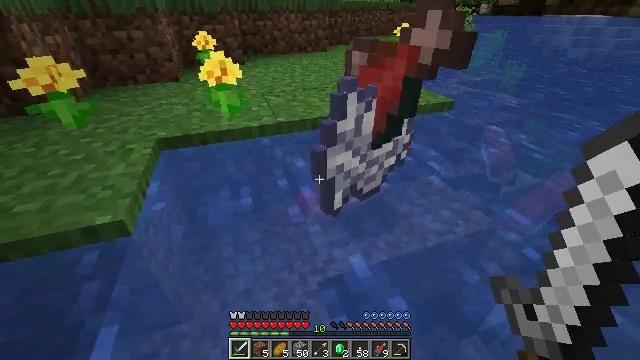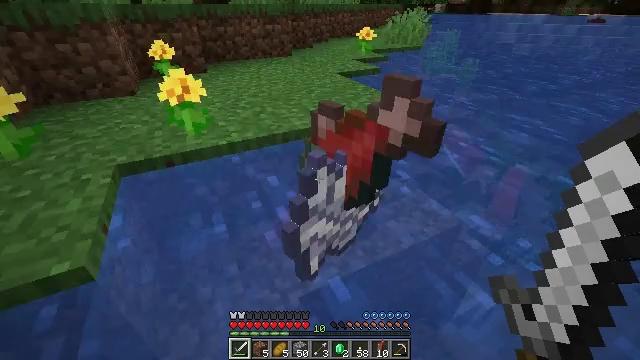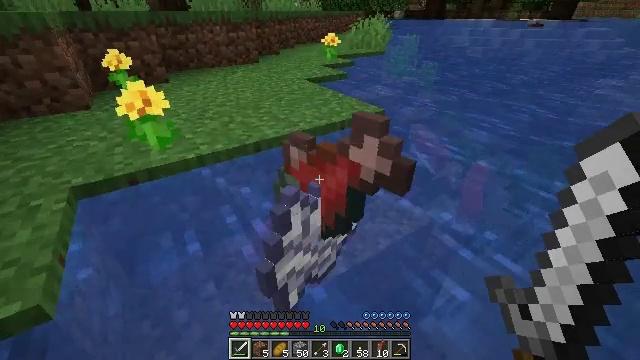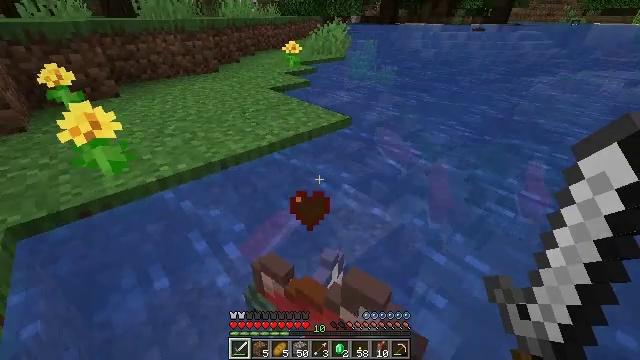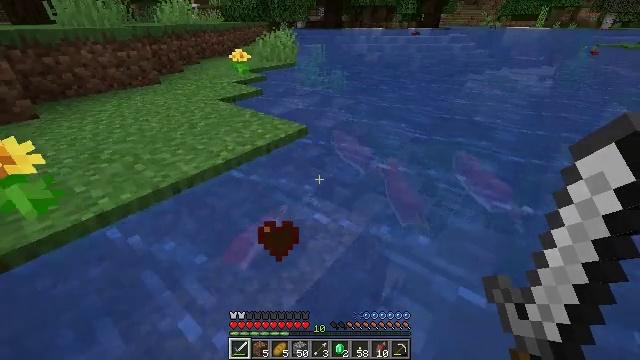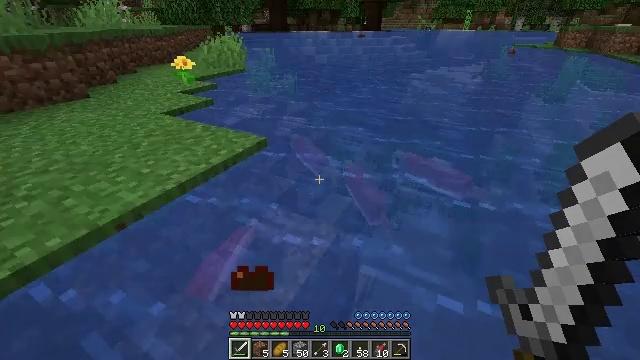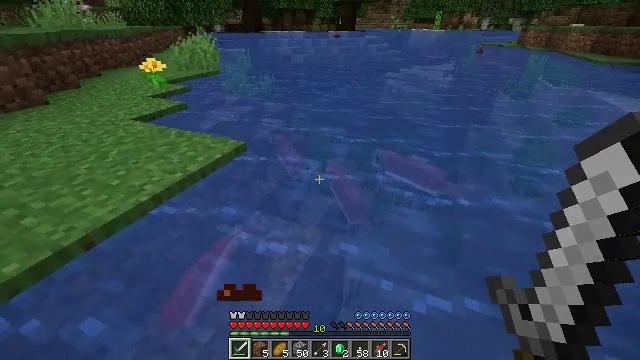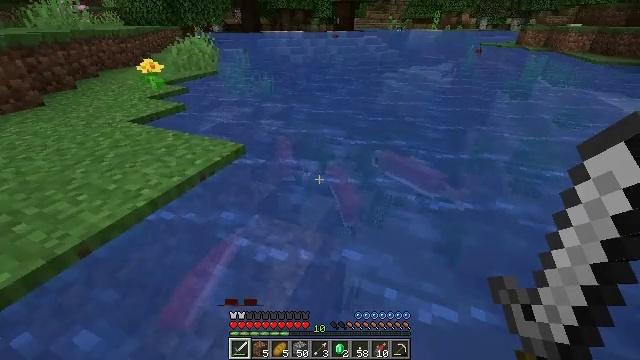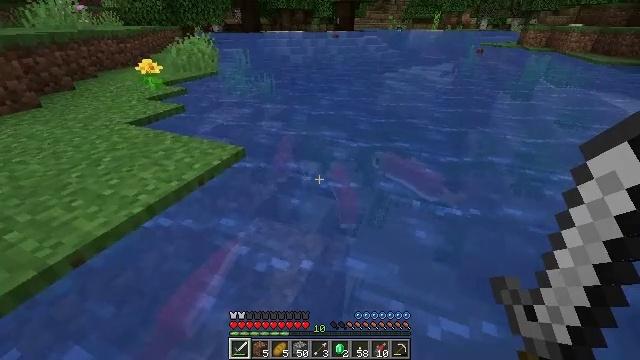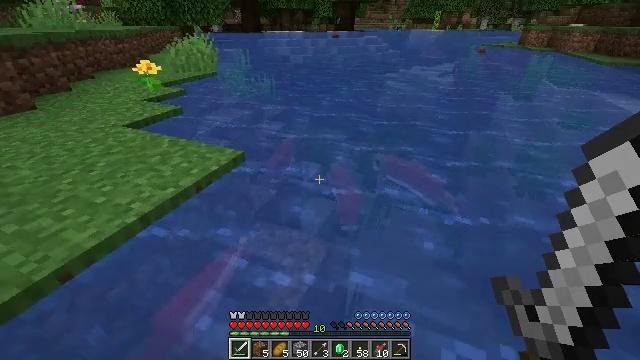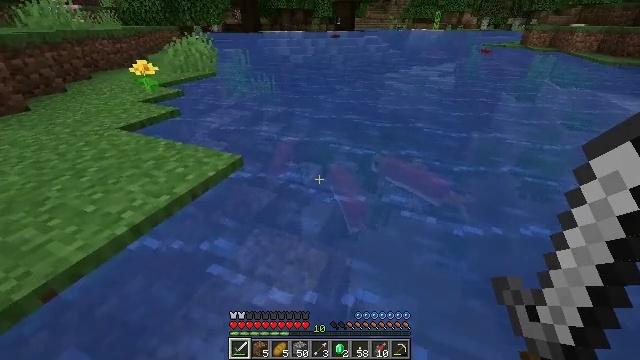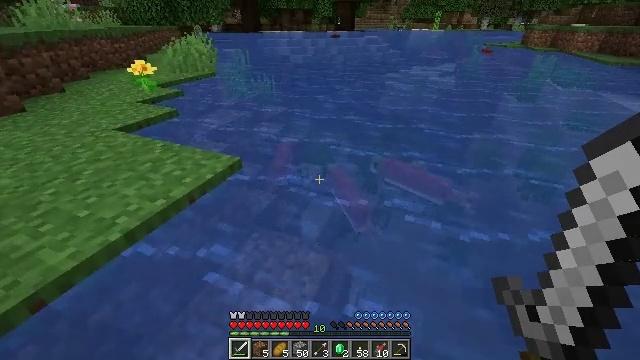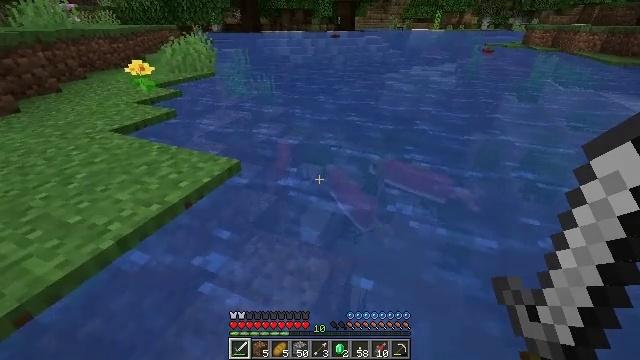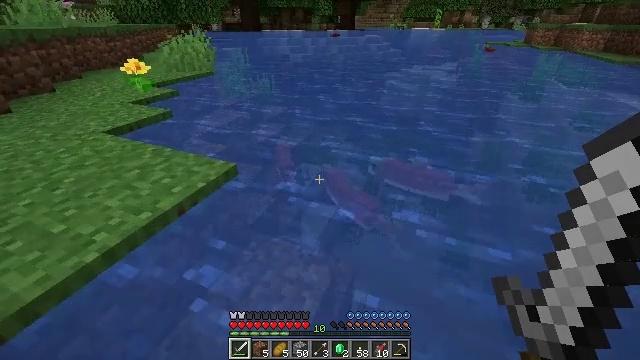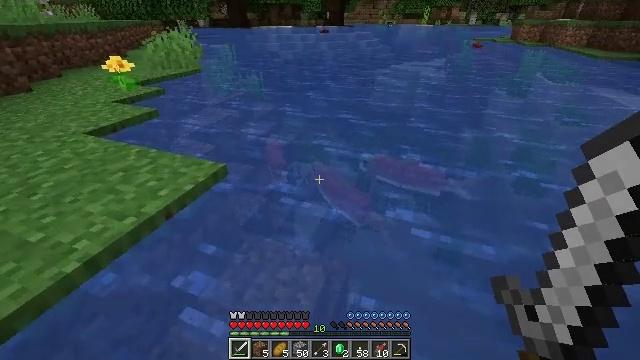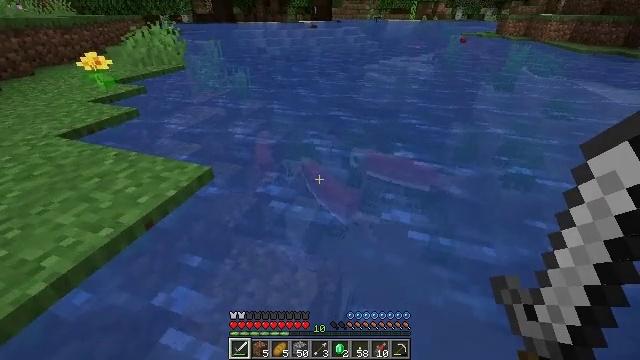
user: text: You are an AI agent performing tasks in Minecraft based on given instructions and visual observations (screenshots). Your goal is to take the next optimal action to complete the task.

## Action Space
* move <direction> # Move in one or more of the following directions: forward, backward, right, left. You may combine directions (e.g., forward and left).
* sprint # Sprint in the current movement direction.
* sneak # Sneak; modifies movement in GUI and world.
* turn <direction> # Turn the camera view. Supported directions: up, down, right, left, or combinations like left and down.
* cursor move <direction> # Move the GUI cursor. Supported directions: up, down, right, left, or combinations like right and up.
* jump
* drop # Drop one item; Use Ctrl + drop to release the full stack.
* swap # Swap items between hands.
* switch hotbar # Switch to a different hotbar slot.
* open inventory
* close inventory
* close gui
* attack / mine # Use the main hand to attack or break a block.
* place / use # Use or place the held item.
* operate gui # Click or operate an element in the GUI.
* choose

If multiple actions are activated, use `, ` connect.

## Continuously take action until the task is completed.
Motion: motion action
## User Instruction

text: Fish and kill the salmon.
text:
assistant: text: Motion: move forward, turn right
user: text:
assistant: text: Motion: move forward, turn right
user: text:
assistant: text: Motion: move forward, turn right
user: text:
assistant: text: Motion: move forward, turn right
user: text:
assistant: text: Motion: move forward, turn right
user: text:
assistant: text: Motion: move forward, turn right
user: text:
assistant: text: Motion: move forward
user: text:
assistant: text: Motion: move forward
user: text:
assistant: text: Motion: move forward
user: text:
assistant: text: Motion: move forward
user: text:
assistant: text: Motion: move forward
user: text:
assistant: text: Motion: move forward
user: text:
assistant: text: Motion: move forward
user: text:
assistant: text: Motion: move forward, turn right
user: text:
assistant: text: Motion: move forward, turn right
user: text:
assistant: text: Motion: move forward, turn right
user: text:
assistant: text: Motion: move forward and move right
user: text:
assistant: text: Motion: move forward and move right
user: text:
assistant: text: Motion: move forward and move right
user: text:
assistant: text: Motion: move forward and move right
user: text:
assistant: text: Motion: move forward and move right
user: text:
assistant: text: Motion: move forward and move right, turn left
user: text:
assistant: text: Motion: move forward and move right, turn left
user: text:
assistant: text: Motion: move forward, turn left
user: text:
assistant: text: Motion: move forward, turn left
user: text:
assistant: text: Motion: move forward, turn left
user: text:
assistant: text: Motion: move forward, turn left
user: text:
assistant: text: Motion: move forward, turn left
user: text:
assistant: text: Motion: move forward
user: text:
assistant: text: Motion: move forward